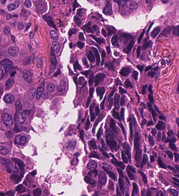
Tumor epithelial tissue: yes
Tumor-associated stroma tissue: yes
Normal tissue: no